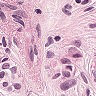
Metastatic tissue present: yes